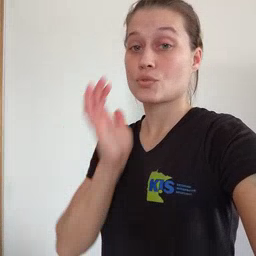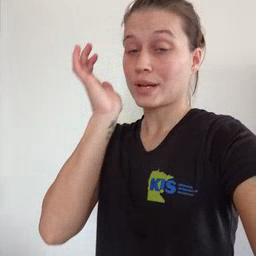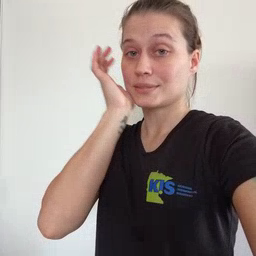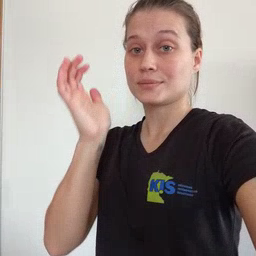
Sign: grass